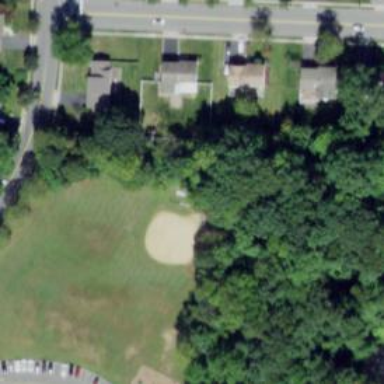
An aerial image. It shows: Baseball pitch for leisure and sports activities.